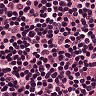
Metastatic tissue present: no